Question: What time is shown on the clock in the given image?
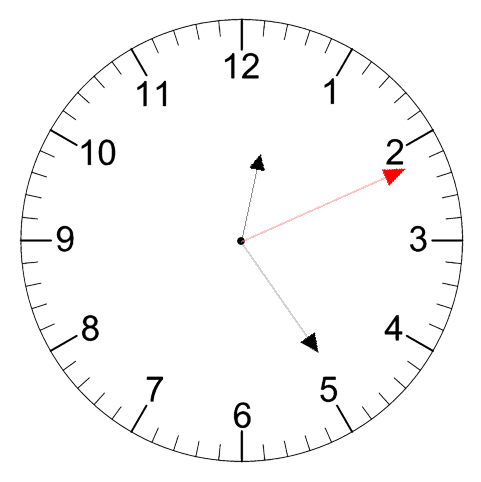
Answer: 12:24:11